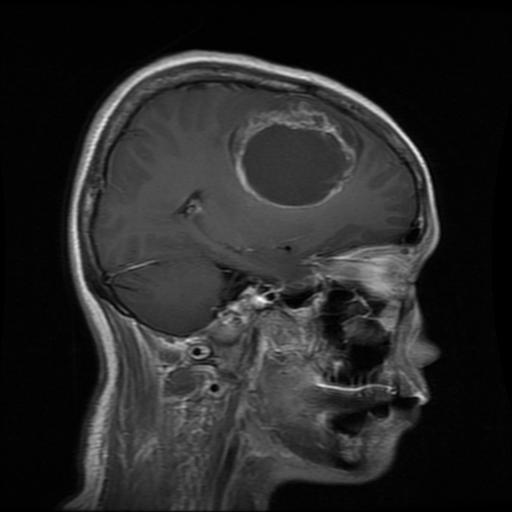
Label: glioma